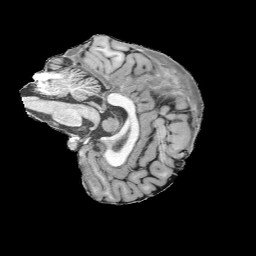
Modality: UNIT1
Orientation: sagittal